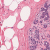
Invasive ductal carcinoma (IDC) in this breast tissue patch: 0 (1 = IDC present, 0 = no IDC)